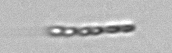
Label: Chaetoceros